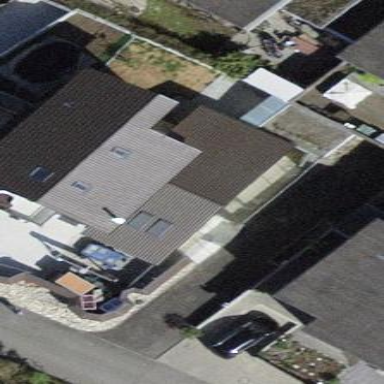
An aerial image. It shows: Building with tile roof.